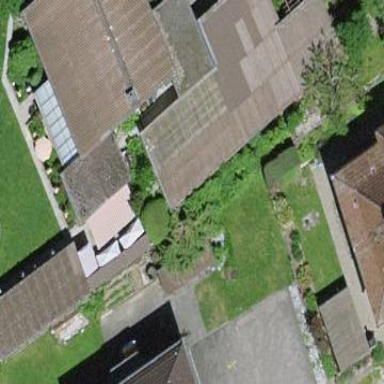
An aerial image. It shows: Garage building.